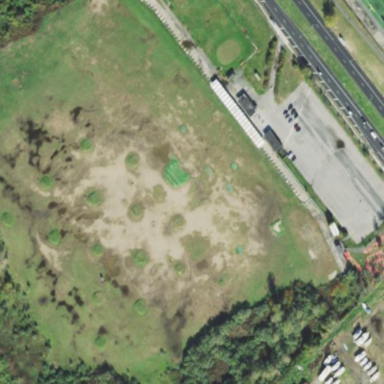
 featuring vast stretches of grassy land."